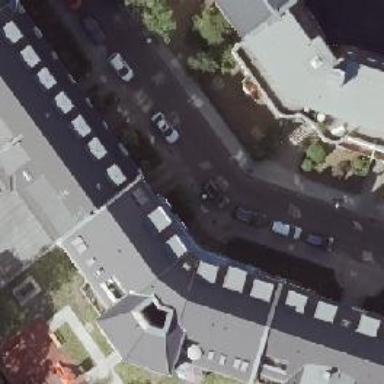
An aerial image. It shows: Residential road with asphalt surface and sidewalks on both sides. There is parking lane on the right.